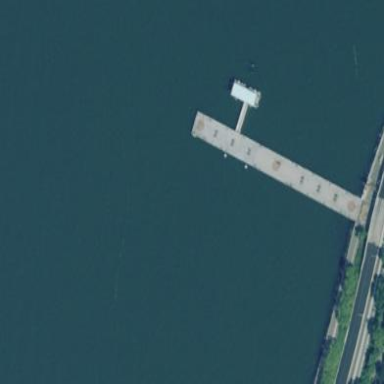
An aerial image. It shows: Pier extending into the water from park area.